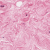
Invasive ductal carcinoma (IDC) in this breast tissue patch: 0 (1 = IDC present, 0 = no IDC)